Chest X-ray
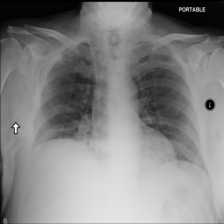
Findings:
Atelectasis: negative
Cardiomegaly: negative
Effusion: negative
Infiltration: negative
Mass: negative
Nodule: negative
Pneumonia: negative
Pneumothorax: negative
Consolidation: negative
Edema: negative
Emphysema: negative
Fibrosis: negative
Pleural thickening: negative
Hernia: negative